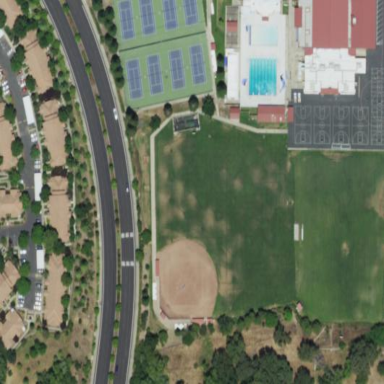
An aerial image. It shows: Baseball pitch for leisure land activities.